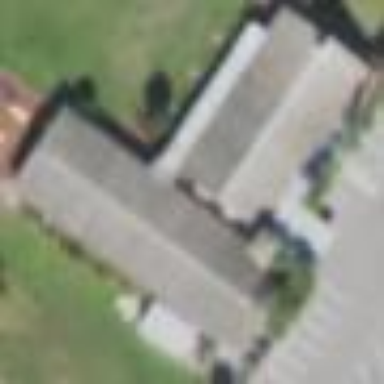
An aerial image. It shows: Beautiful church building.